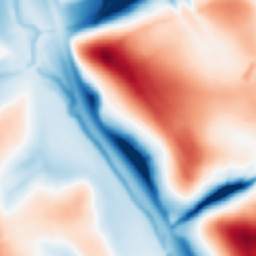
Category: multiscale
Decomposition family: dog_multiscale
Decomposition parameters: sigma_ratio: 2
n_scales: 4
base_sigma: 2
Upsampling method: nearest
Upsampling parameters: scale: 8
Upsampling scale: 8